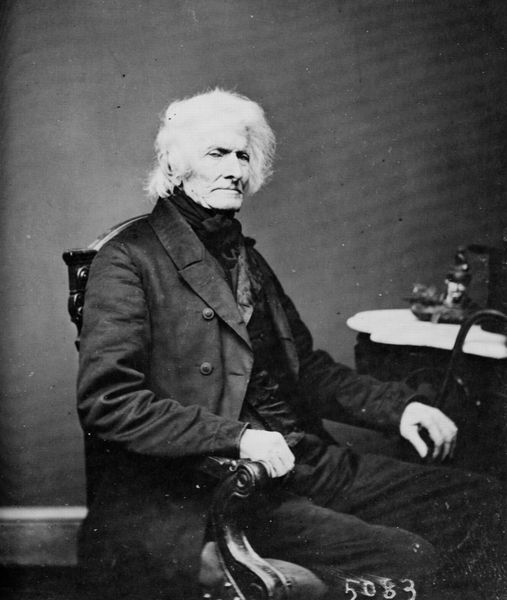
Titel: William Wilkins
Künstler: Mathew B. Brady
Schlagwörter: chair, cushion, white, black, hair, nose, old, portrait, seated, sitting, table, picture, profile, wood, man, eyes, suit, black and white, coat, elderly, mouth, scarf, buttons, old man, cravat, desk, jacket, photo, arms, vest, pants, candle, cane, doctor, gentleman, eyebrow, photograph, photography, frown, overcoat, potograph, carved, lawyer, older, white hair, grumpy, handle, phone, trench, black coat, grandfather, shaven, squint, kane, ose, 5083